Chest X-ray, PA view. Patient: 42 years old, sex M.
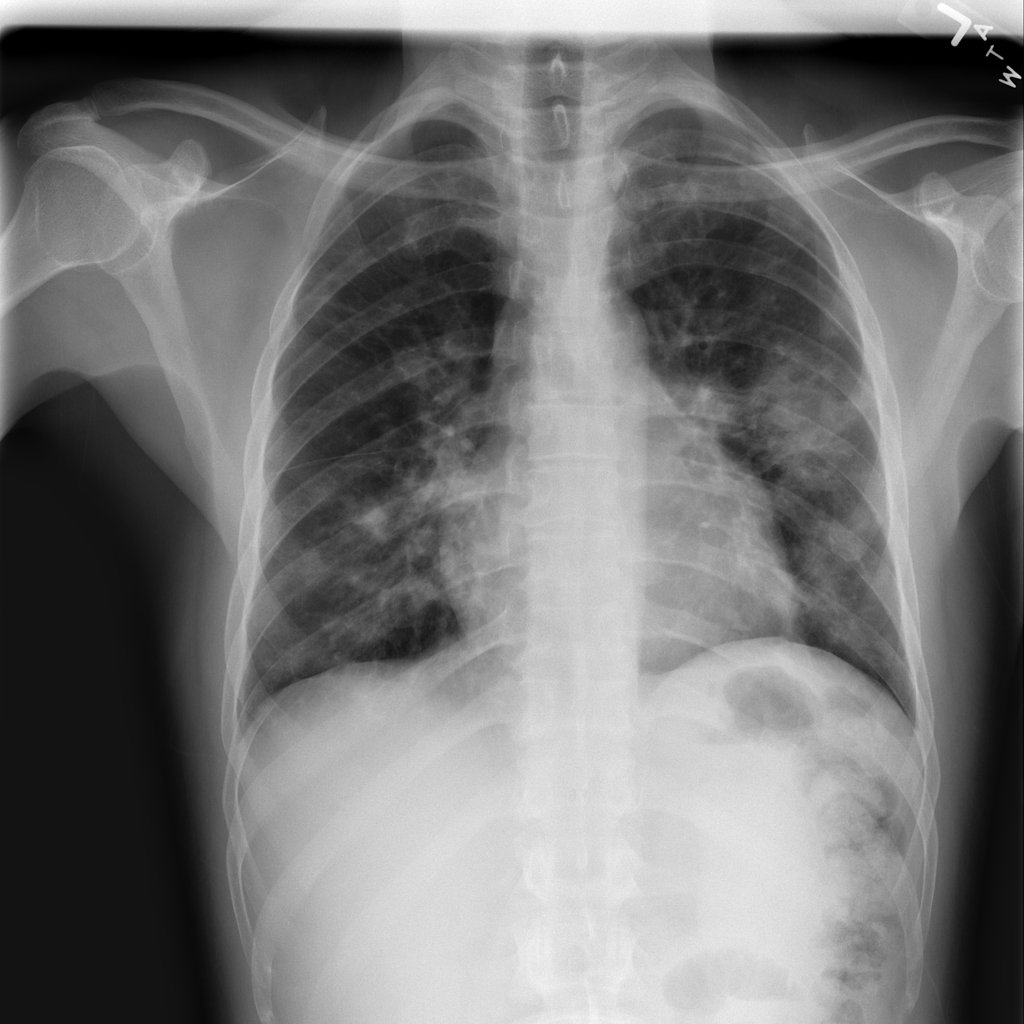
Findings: Infiltration